Question: I want to achieve this layout style in ViewPager:

I understand it's easy to implement using ViewPagerIndicator(<URL>, but I want to avoid using external libraries in my project
I've read documentation: <URL> but I can't find out how to set the style of the Tabs to the one that I'm showing you in screenshot. However, this is implemented in Android Settings - Applications, so I guess it's somehow easy to implement with SDK code.
Any tips?
Thanks!
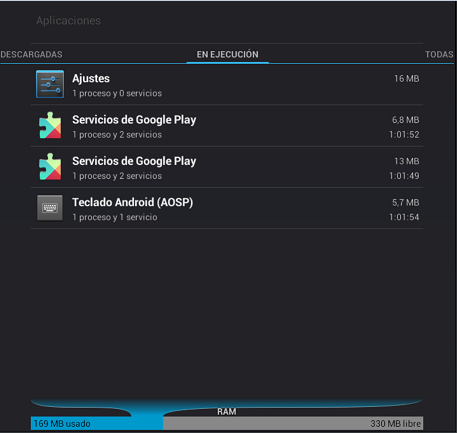
Answer: With help from MuhammadA, I figured out how to do it:
Browse sourcecode from this example in Google Documentation: <URL>
Check code from Activity: 'CollectionDemoActivity'
Seems easy to implement!